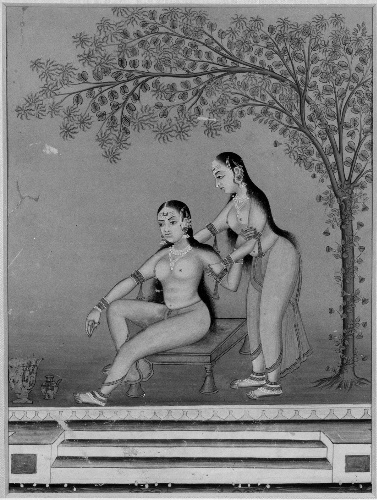
Date: ca. 1800
Object type: Painting
Classification: Paintings
Medium: Gold and color on paper
Culture: India
Period: Rajput
Dimensions: 10 x 7 3/8 in. (25.4 x 18.7 cm)
Department: Asian Art
Credit line: Gift of Adele Simpson, 1964
Accession year: 1964
Repository: Metropolitan Museum of Art, New York, NY
Tags: Women|Female Nudes